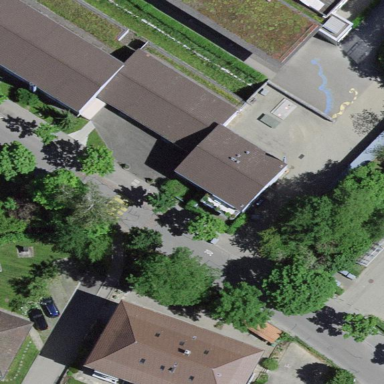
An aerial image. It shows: School building.